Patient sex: M
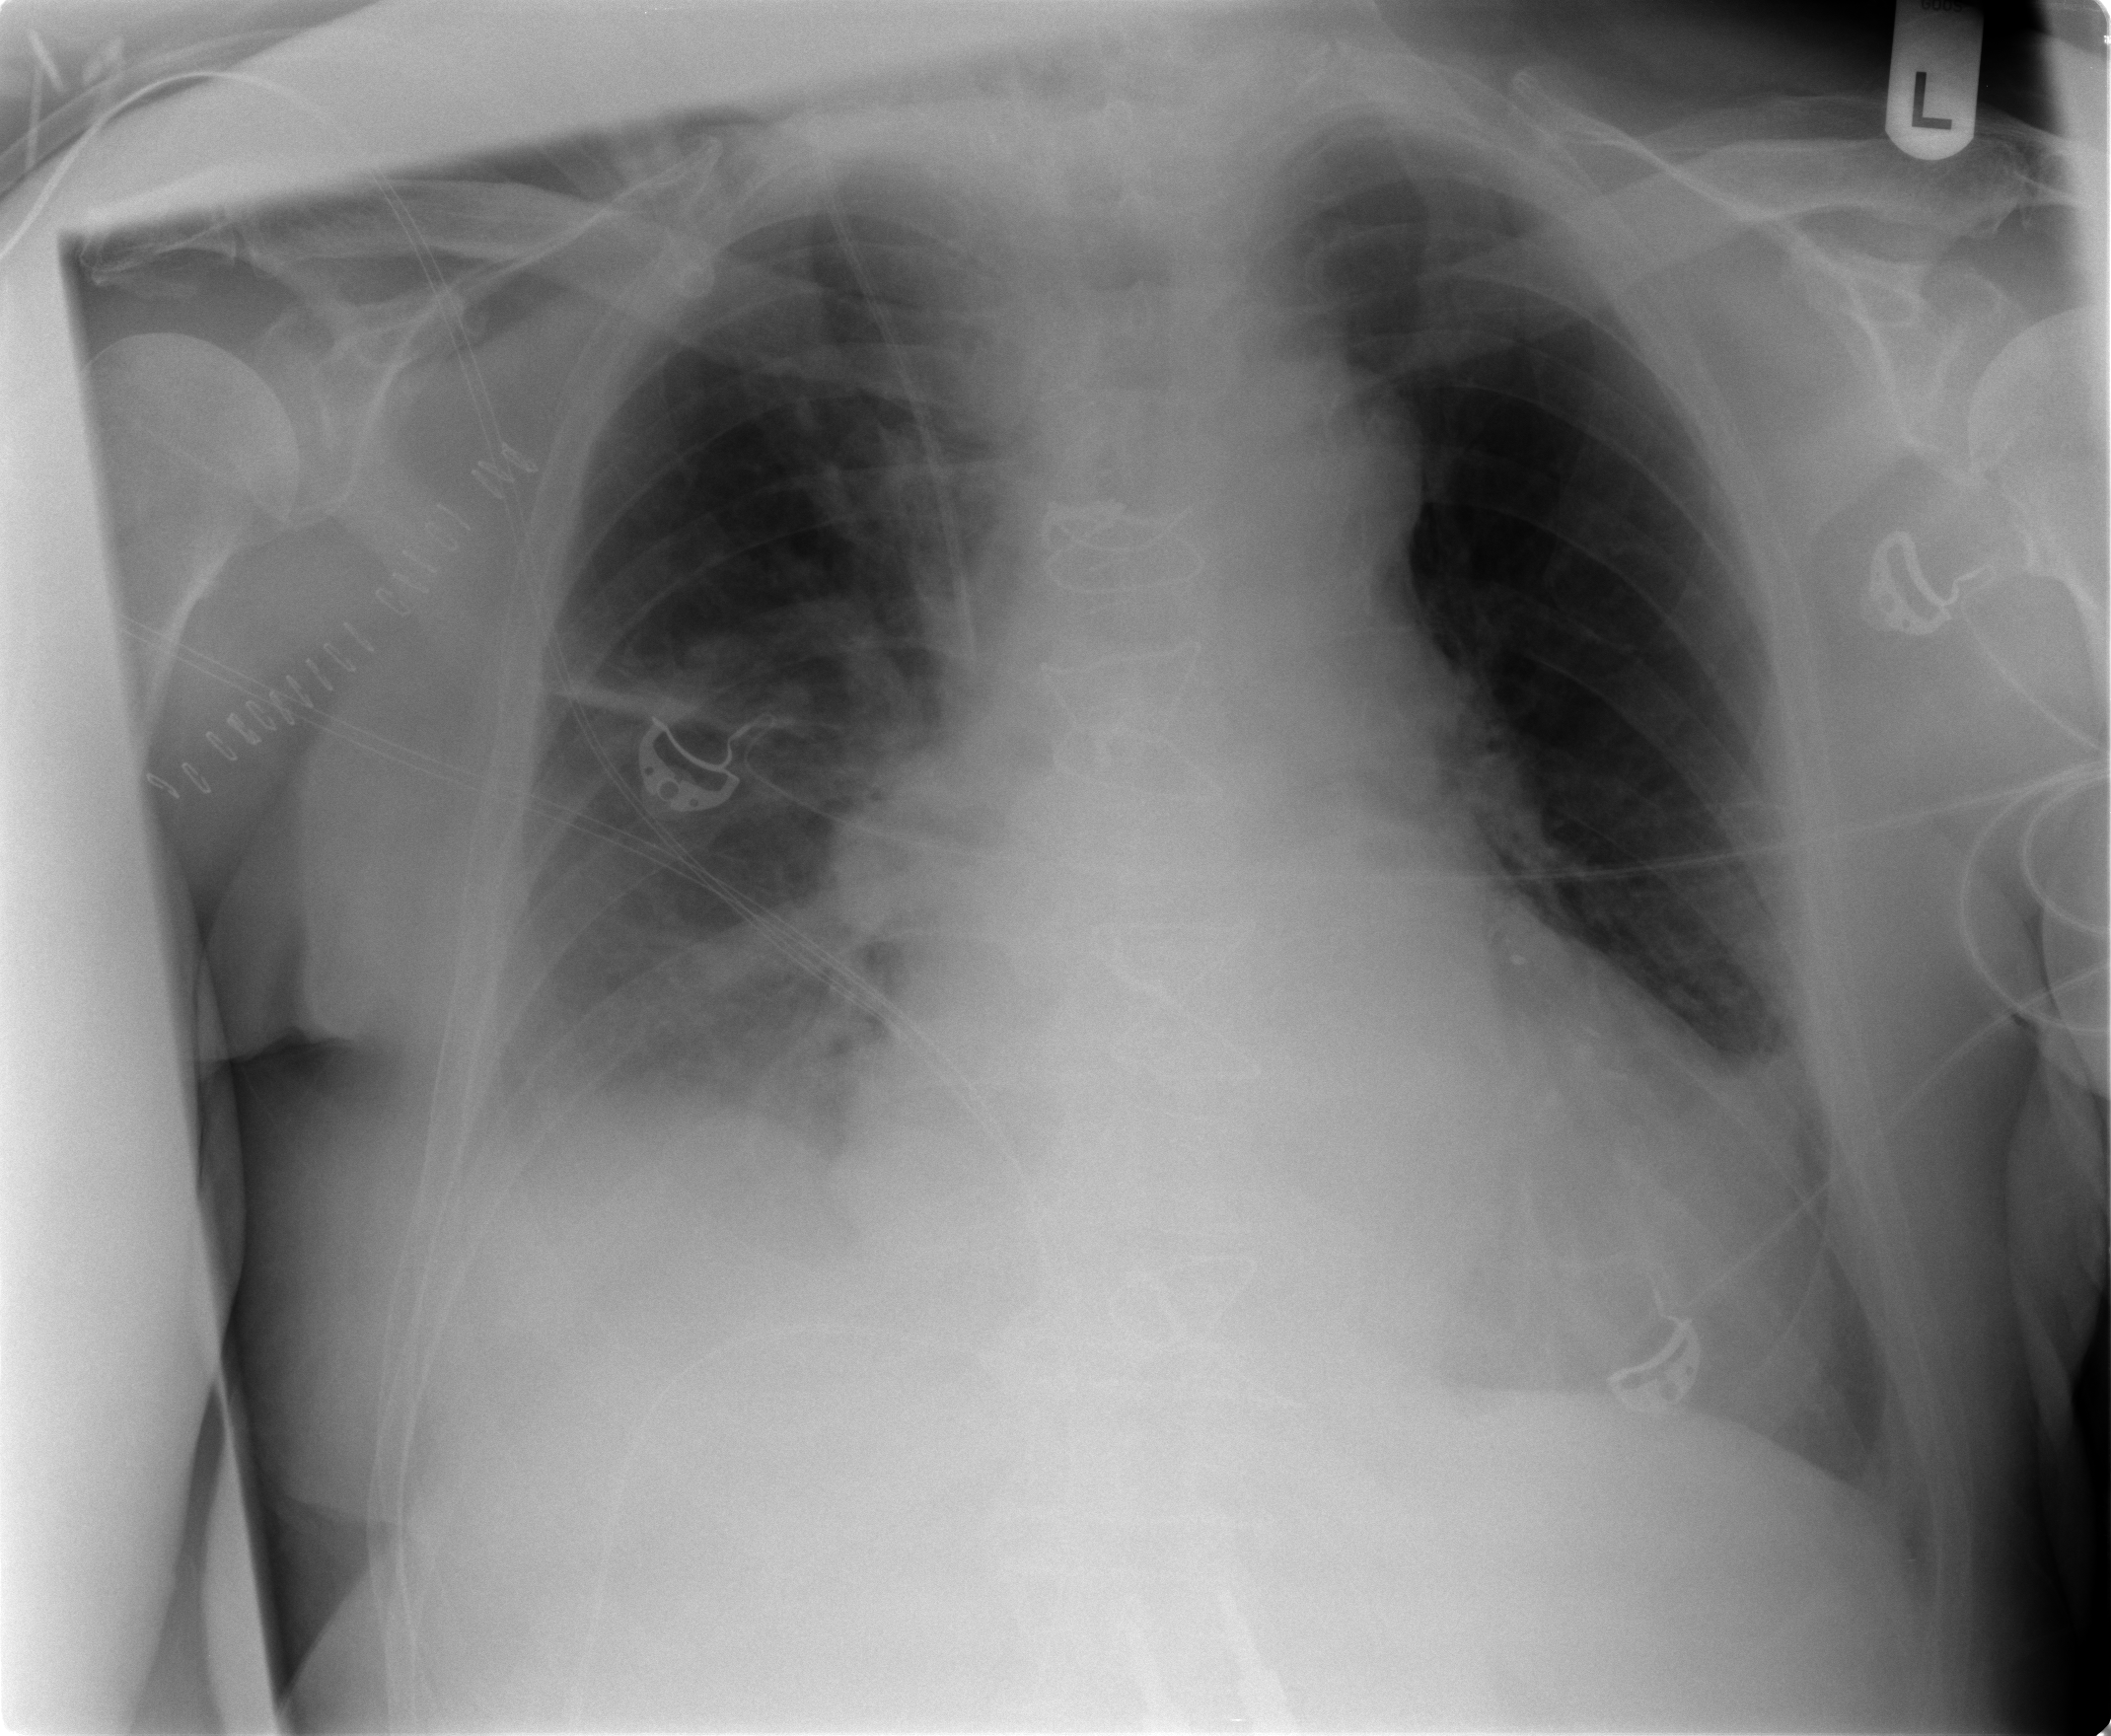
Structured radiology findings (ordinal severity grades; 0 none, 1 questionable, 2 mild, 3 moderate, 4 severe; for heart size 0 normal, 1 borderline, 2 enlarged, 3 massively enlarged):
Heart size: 2
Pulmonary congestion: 0
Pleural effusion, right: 2
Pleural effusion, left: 0
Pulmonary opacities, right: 2
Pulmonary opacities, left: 0
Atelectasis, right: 2
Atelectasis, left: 2